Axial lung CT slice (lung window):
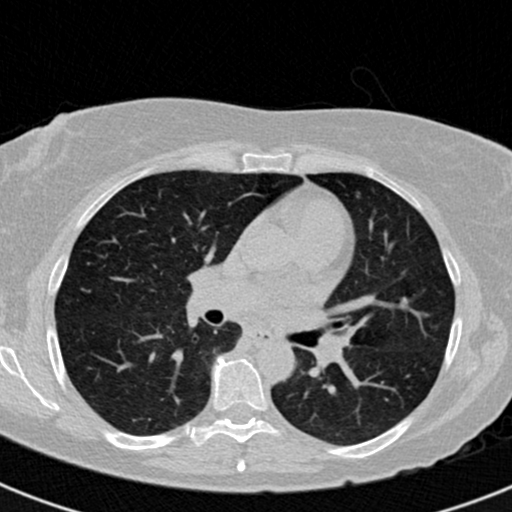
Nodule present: no